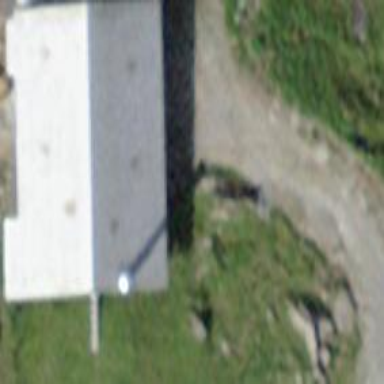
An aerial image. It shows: Farm building.